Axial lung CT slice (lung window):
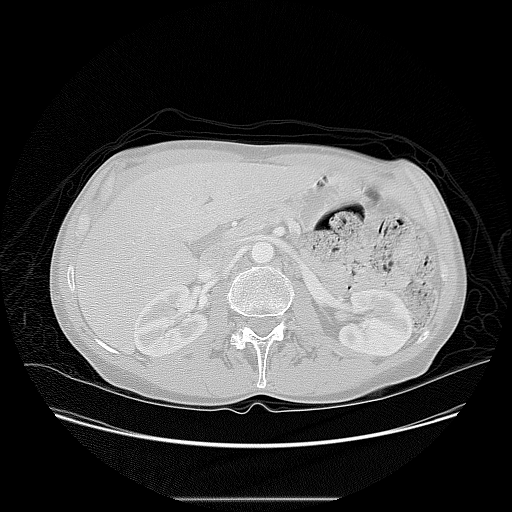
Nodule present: no